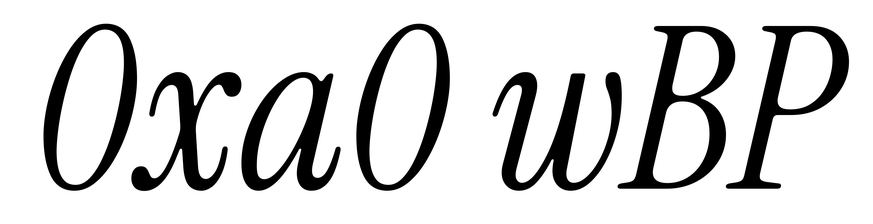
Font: InstrumentSerif-Italic